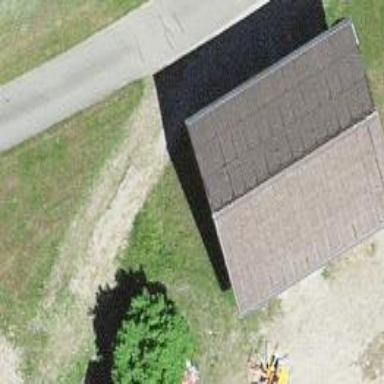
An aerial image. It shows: Barn.